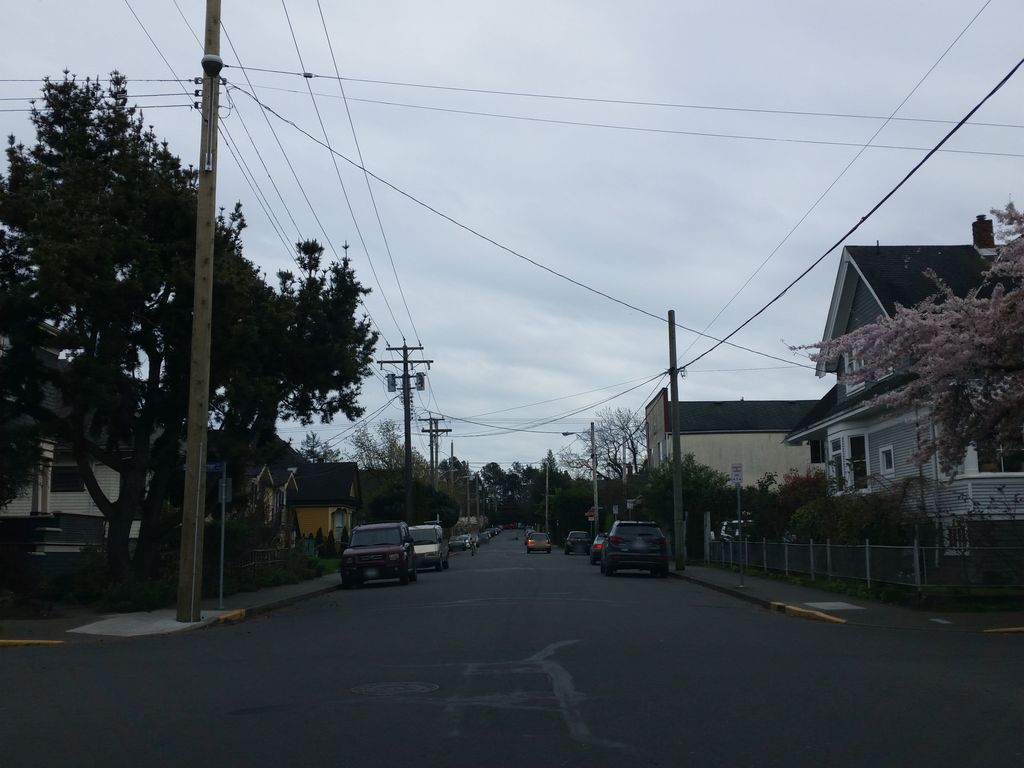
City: victoria